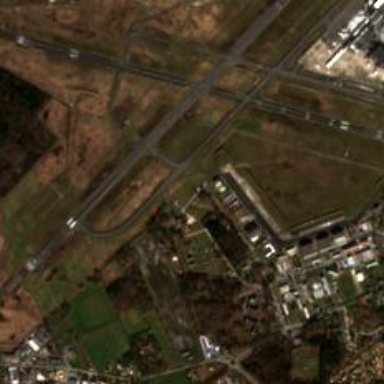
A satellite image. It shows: Airtanker base located at the airport.